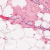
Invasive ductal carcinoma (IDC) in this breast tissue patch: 0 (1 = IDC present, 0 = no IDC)